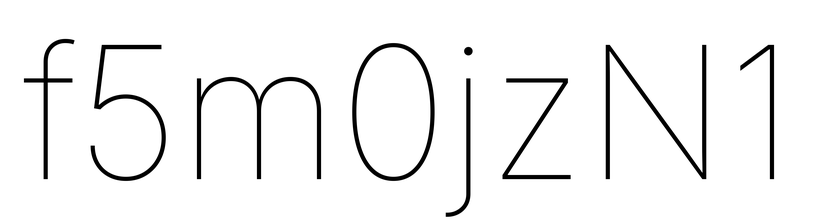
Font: Inter_Thin